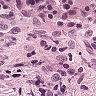
Metastatic tissue present: no